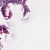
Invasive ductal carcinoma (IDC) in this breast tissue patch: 0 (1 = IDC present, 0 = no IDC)